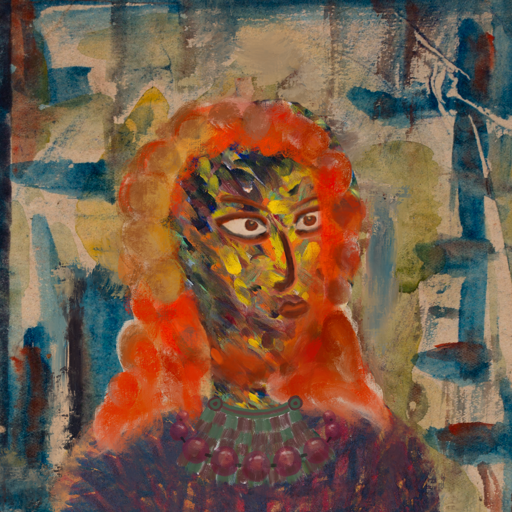
Background: Orphan, Head And Neck Side: An_Impression, Face Side: Roy_Bahadur, Bust: In_The_Sun, Hair Side: Rupkatha, Head Accessory: Blank, Second Necklace: After_Raid, Necklace: Irani_2, Baby: Blank